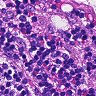
Metastatic tissue present: no